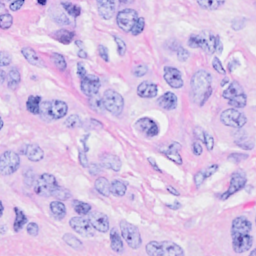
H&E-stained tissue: Breast